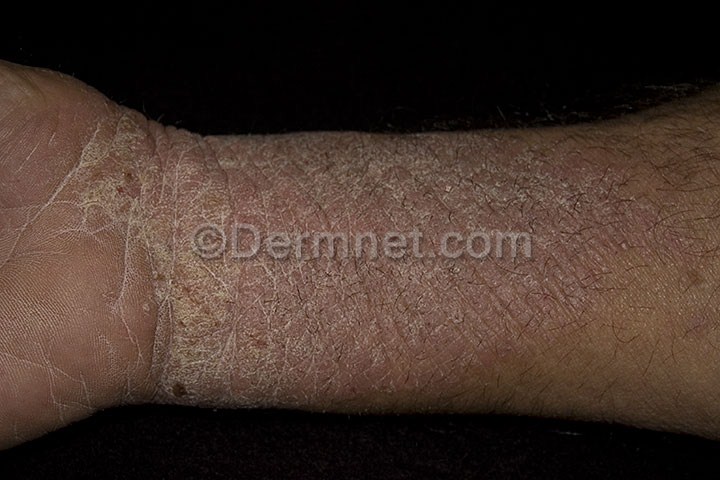
Disease: Eczema Photos